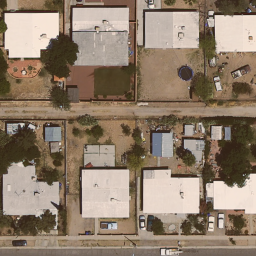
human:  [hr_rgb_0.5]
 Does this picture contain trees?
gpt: yes

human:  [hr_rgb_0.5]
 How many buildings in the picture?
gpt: eight

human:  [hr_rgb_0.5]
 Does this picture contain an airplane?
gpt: no

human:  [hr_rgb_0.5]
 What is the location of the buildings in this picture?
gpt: up and bottom